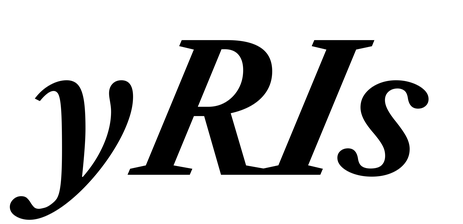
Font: LibreCaslonText-Italic_Bold_Italic